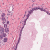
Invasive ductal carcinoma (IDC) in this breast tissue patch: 0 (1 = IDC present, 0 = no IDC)